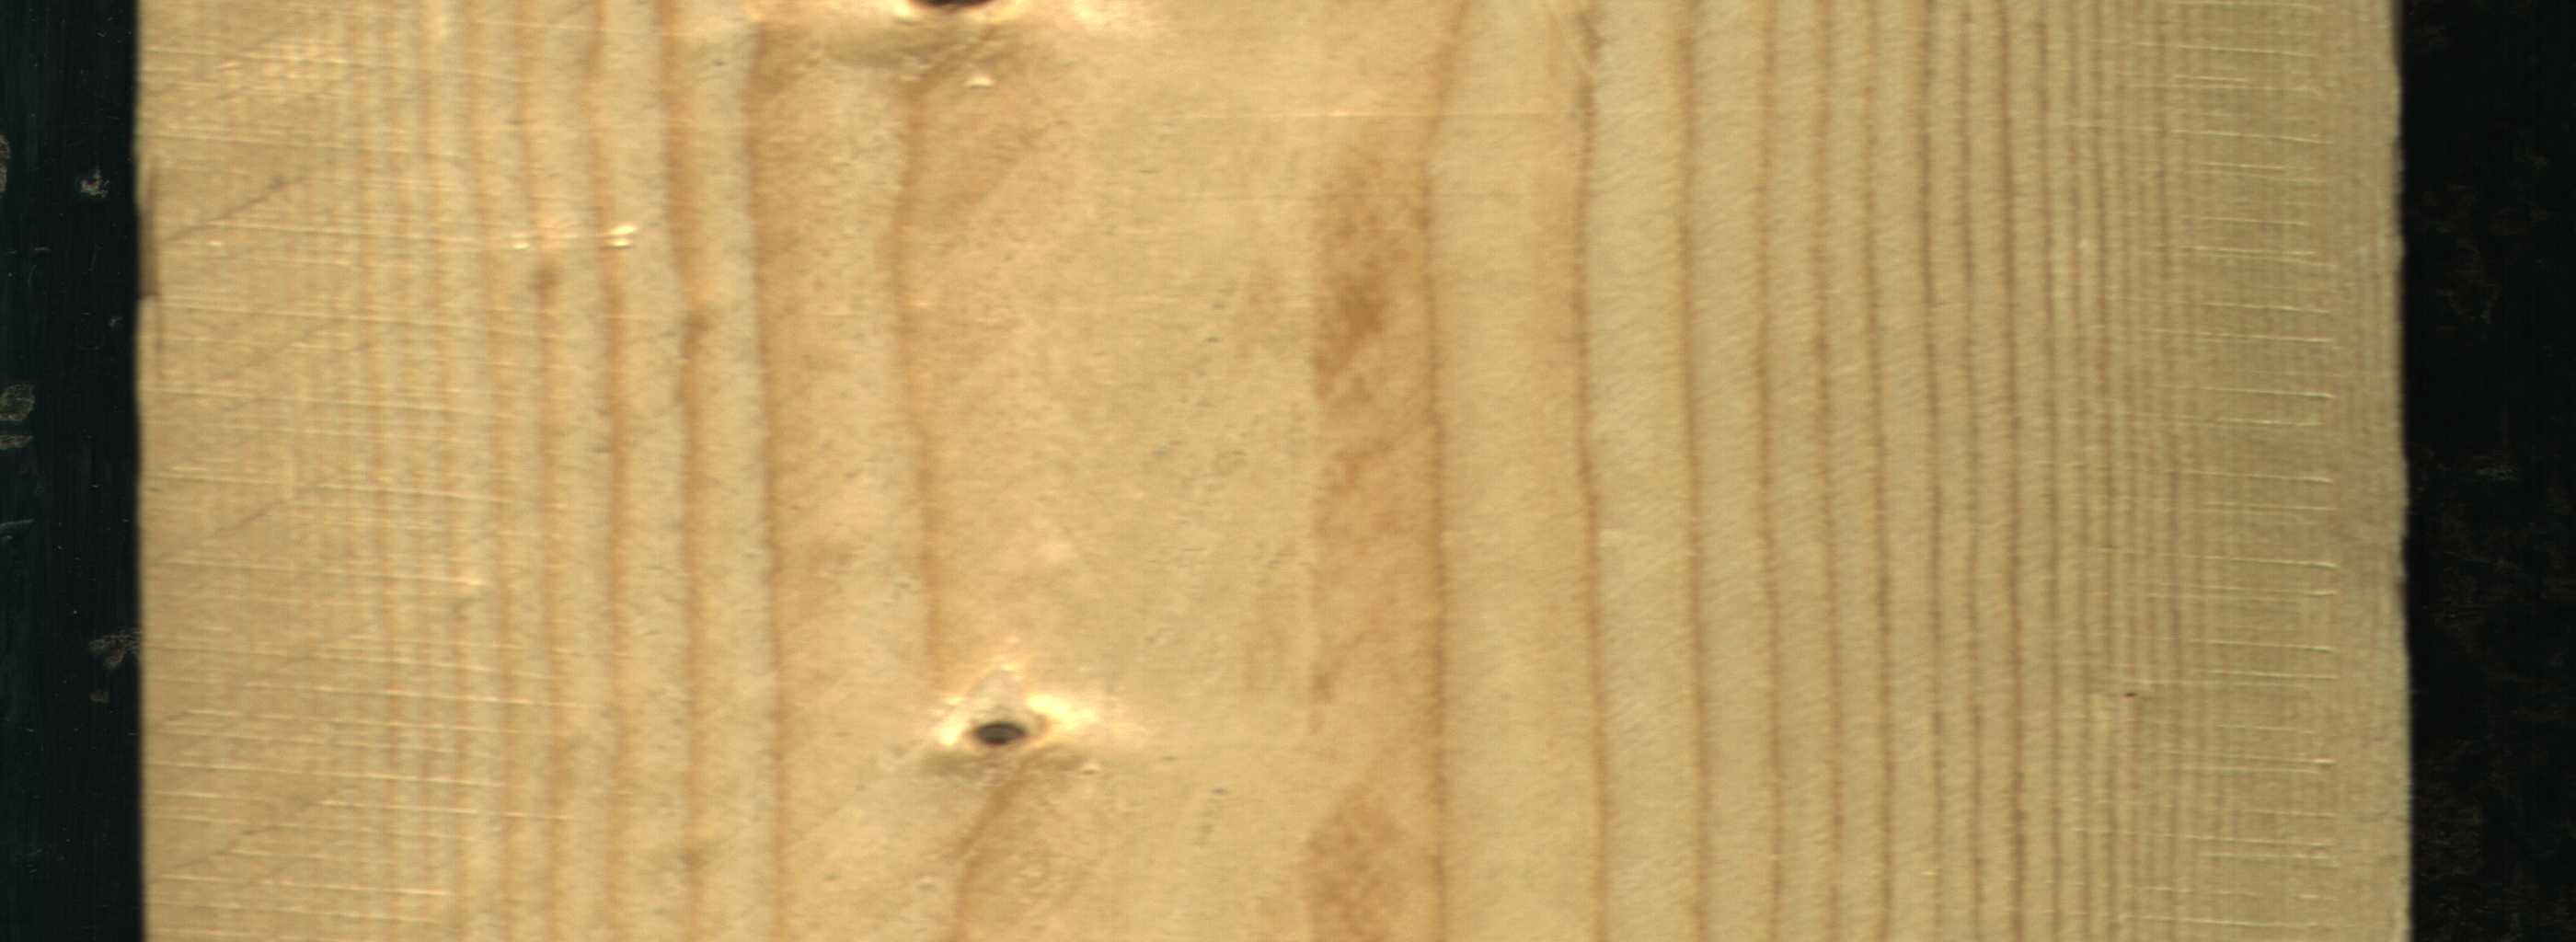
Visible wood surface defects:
Dead_Knot
Dead_Knot